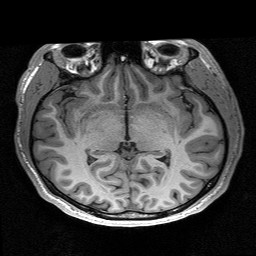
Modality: T1w
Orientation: coronal